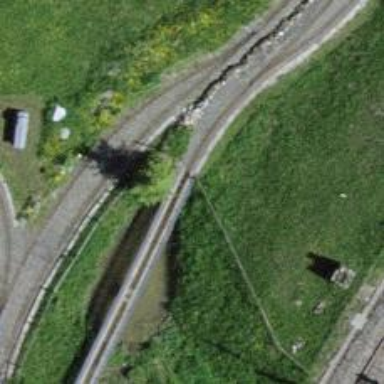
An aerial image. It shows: Miniature railway bridge with single track.